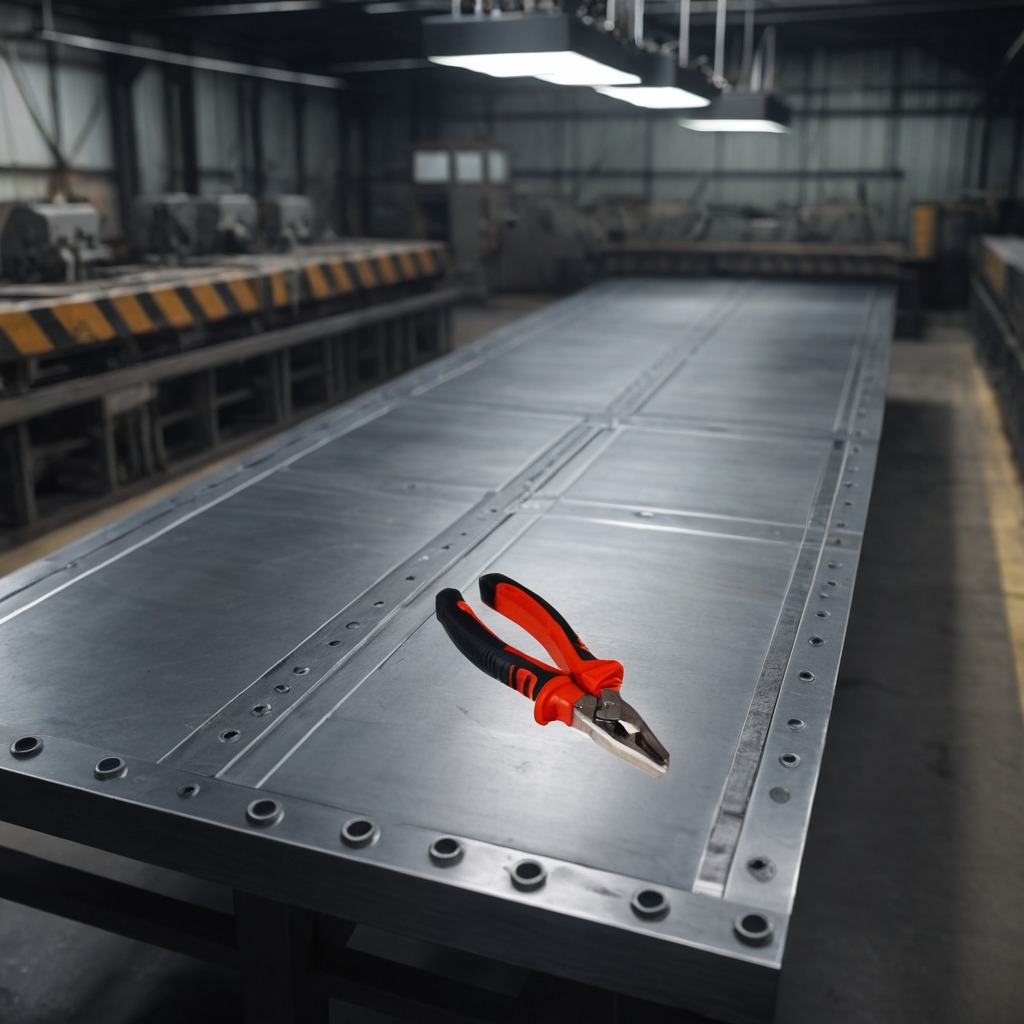
A plier is lying on the cold steel table in a mining workshop.